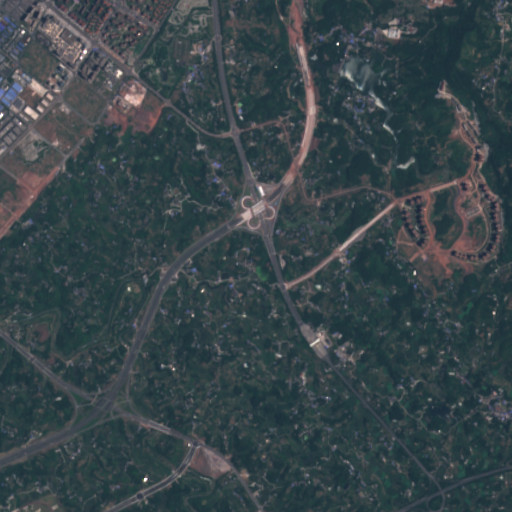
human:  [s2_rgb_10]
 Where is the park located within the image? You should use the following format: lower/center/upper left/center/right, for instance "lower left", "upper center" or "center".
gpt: The park is located in the upper left of the image.
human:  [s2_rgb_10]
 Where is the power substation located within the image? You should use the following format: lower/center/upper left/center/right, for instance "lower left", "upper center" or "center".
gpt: The power substation is located in the upper center of the image.
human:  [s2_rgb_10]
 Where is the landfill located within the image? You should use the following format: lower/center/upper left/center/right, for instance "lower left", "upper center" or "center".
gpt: There is no landfill in the image.